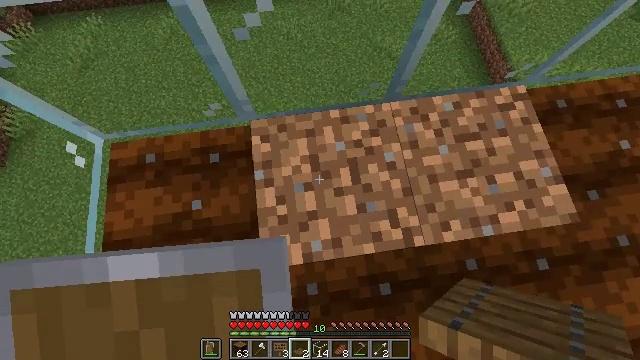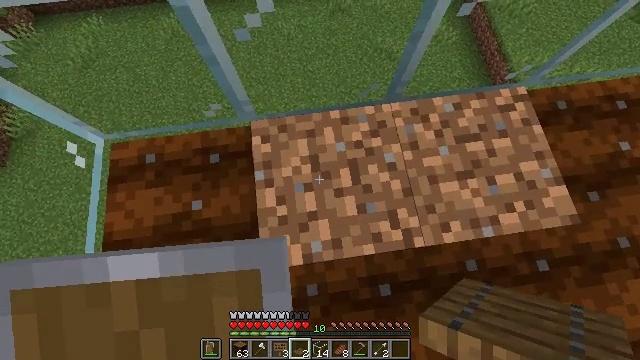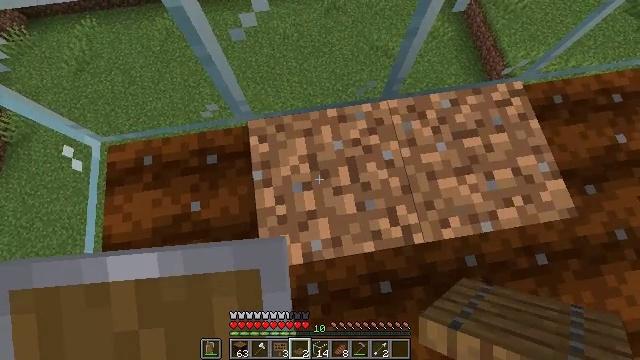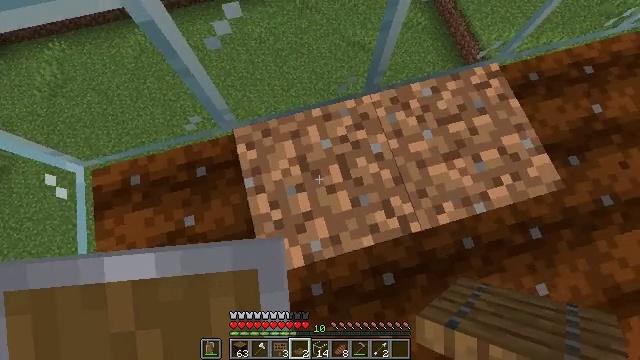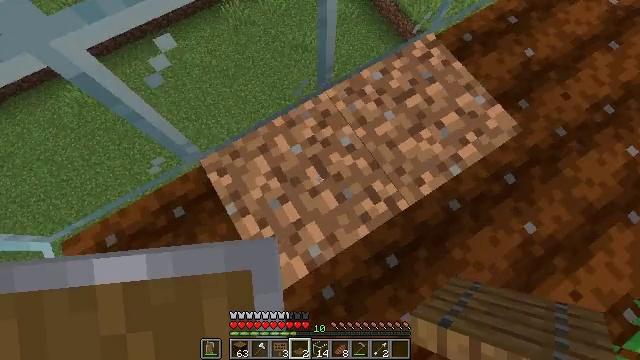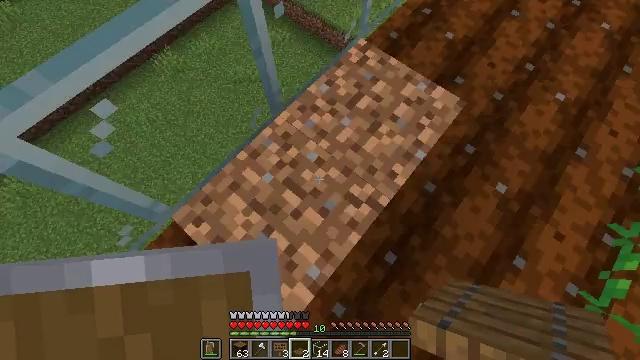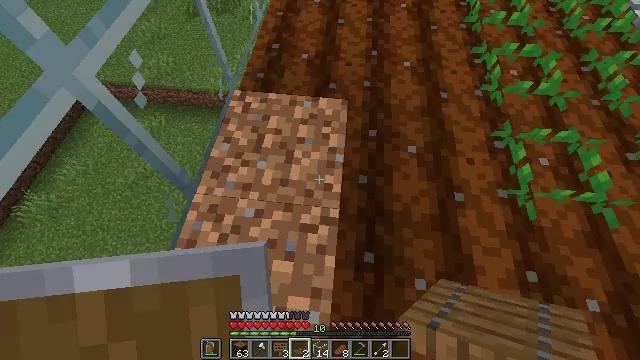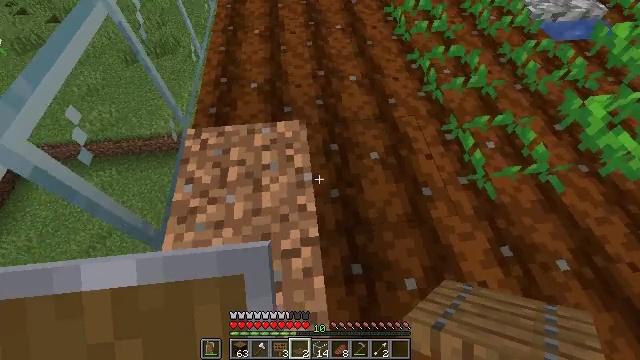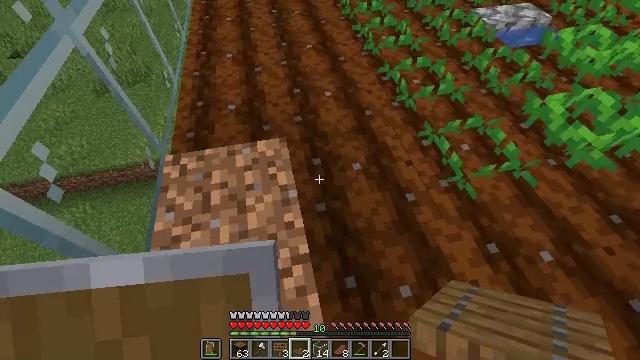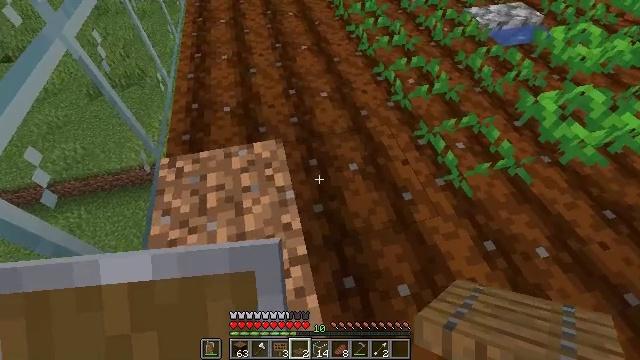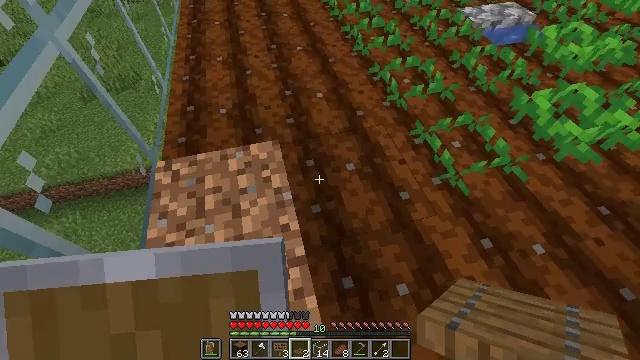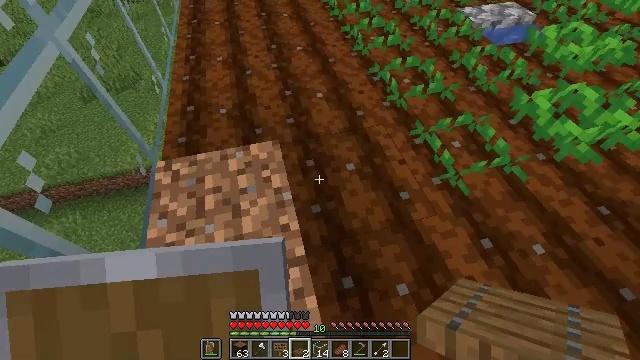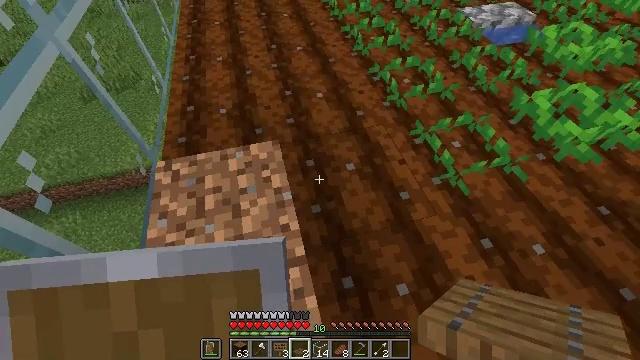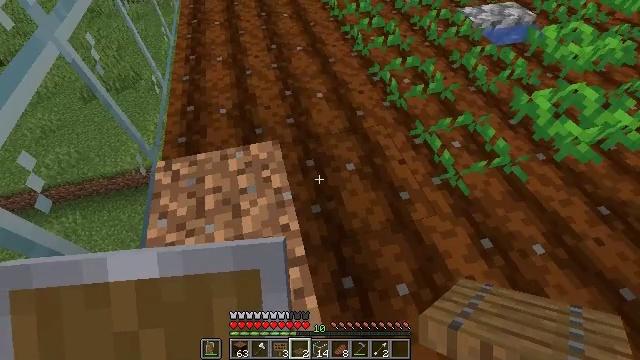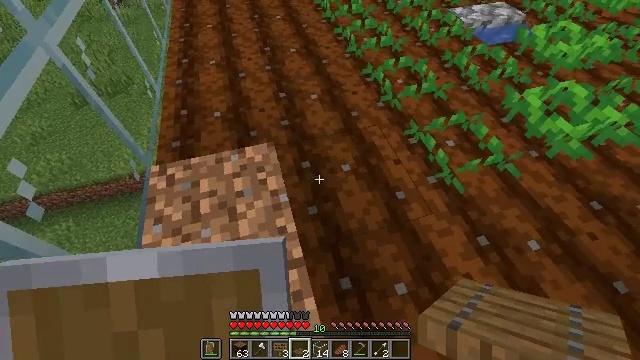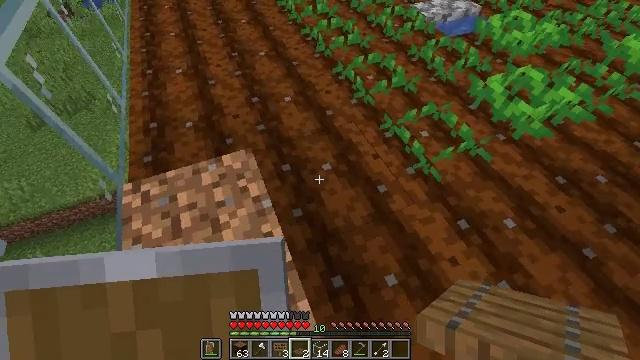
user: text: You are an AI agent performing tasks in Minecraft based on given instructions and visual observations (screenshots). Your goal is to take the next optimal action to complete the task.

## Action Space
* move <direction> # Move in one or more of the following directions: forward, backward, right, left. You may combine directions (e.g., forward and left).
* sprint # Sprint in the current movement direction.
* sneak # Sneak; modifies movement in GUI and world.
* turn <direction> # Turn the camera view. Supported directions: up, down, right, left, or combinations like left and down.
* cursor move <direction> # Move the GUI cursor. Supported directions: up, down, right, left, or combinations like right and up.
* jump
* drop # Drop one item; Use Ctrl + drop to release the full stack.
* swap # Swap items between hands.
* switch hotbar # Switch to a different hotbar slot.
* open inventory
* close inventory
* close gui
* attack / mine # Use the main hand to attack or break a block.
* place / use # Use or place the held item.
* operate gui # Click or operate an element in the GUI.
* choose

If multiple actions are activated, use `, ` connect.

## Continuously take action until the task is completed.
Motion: motion action
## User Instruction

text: Reclaim the spruce door from a structure.
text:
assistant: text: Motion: no_op
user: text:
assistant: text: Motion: turn right
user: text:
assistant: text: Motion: turn right
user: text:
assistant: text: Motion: turn right
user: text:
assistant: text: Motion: turn right and up
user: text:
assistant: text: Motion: turn right and up
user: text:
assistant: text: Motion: turn right and up
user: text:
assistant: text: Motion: turn right and up
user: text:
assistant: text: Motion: turn right
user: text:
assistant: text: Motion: turn right
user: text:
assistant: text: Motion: no_op
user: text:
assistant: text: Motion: no_op
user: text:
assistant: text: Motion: no_op
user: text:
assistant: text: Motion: turn right
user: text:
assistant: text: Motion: turn right
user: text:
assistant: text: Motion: turn right
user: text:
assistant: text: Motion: turn right and up
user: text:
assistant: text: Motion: turn right and up
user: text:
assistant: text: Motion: move forward, turn right and up
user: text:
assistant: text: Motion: move forward, turn up
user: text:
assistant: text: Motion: move forward
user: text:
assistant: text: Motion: move forward
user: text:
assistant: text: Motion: move forward
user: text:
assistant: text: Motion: move forward
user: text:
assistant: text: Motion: move forward, sprint
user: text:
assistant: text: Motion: move forward, sprint
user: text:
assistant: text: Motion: move forward, sprint, turn right
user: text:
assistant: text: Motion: move forward, turn right
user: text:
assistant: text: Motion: move forward
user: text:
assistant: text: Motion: move forward, turn right